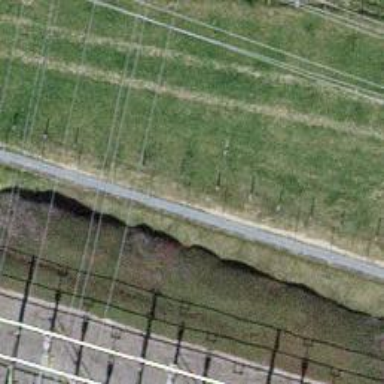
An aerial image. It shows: Three power lines with cables.